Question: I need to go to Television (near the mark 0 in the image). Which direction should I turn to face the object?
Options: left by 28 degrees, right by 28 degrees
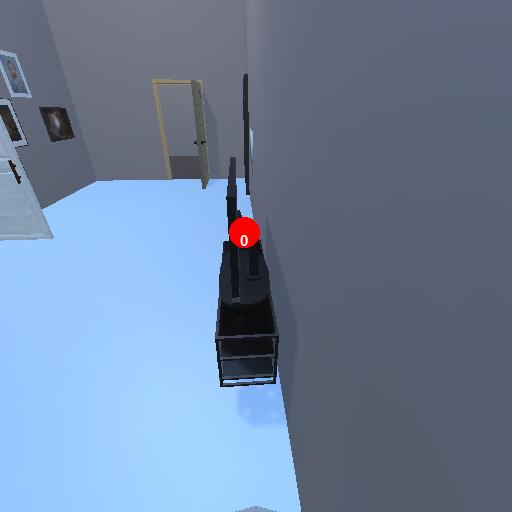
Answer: left by 28 degrees